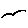
Label: bird